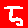
Digit: 5